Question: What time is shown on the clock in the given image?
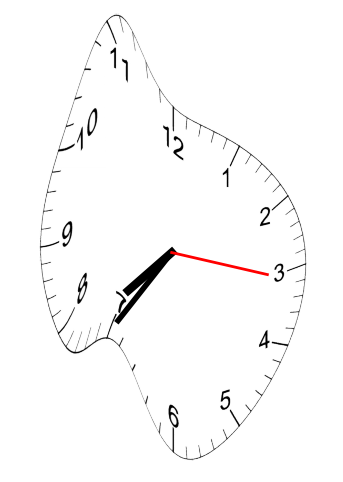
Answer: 07:35:16